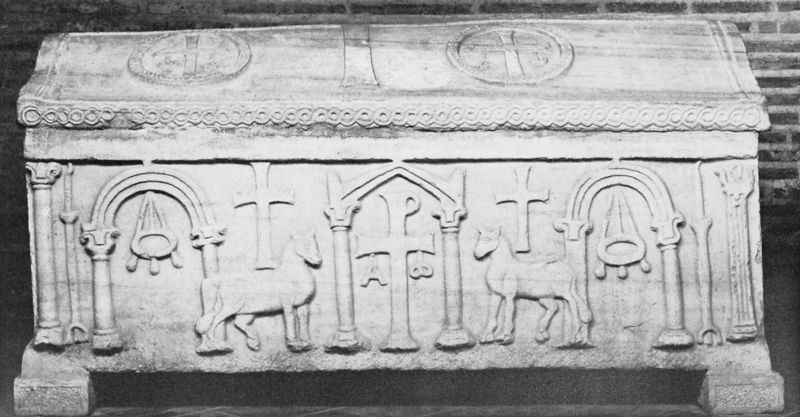
Titel: Sarkophag in S. Apollinare in Classe
Standort: Ravenna, S. Apollinare in Classe (EU - I - Emilia-Romagna)
Schlagwörter: lampen, marmor, schwarz, säulen, weiss, zeichen, tier, ornament, sockel, stein, pferd, pferde, relief, füße, bogen, verzierung, leuchter, lüster, foto, fotografie, bögen, truhe, deckel, kreuz, schwarzweiss, kindersarg, kreuze, sarg, mittelalter, schrein, fot, sakopharg, sarkophag, keltisch, pax, evangelist, kreiz, christliche kunst, omega, alpha, p, a und 0, sargtruhe